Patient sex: M
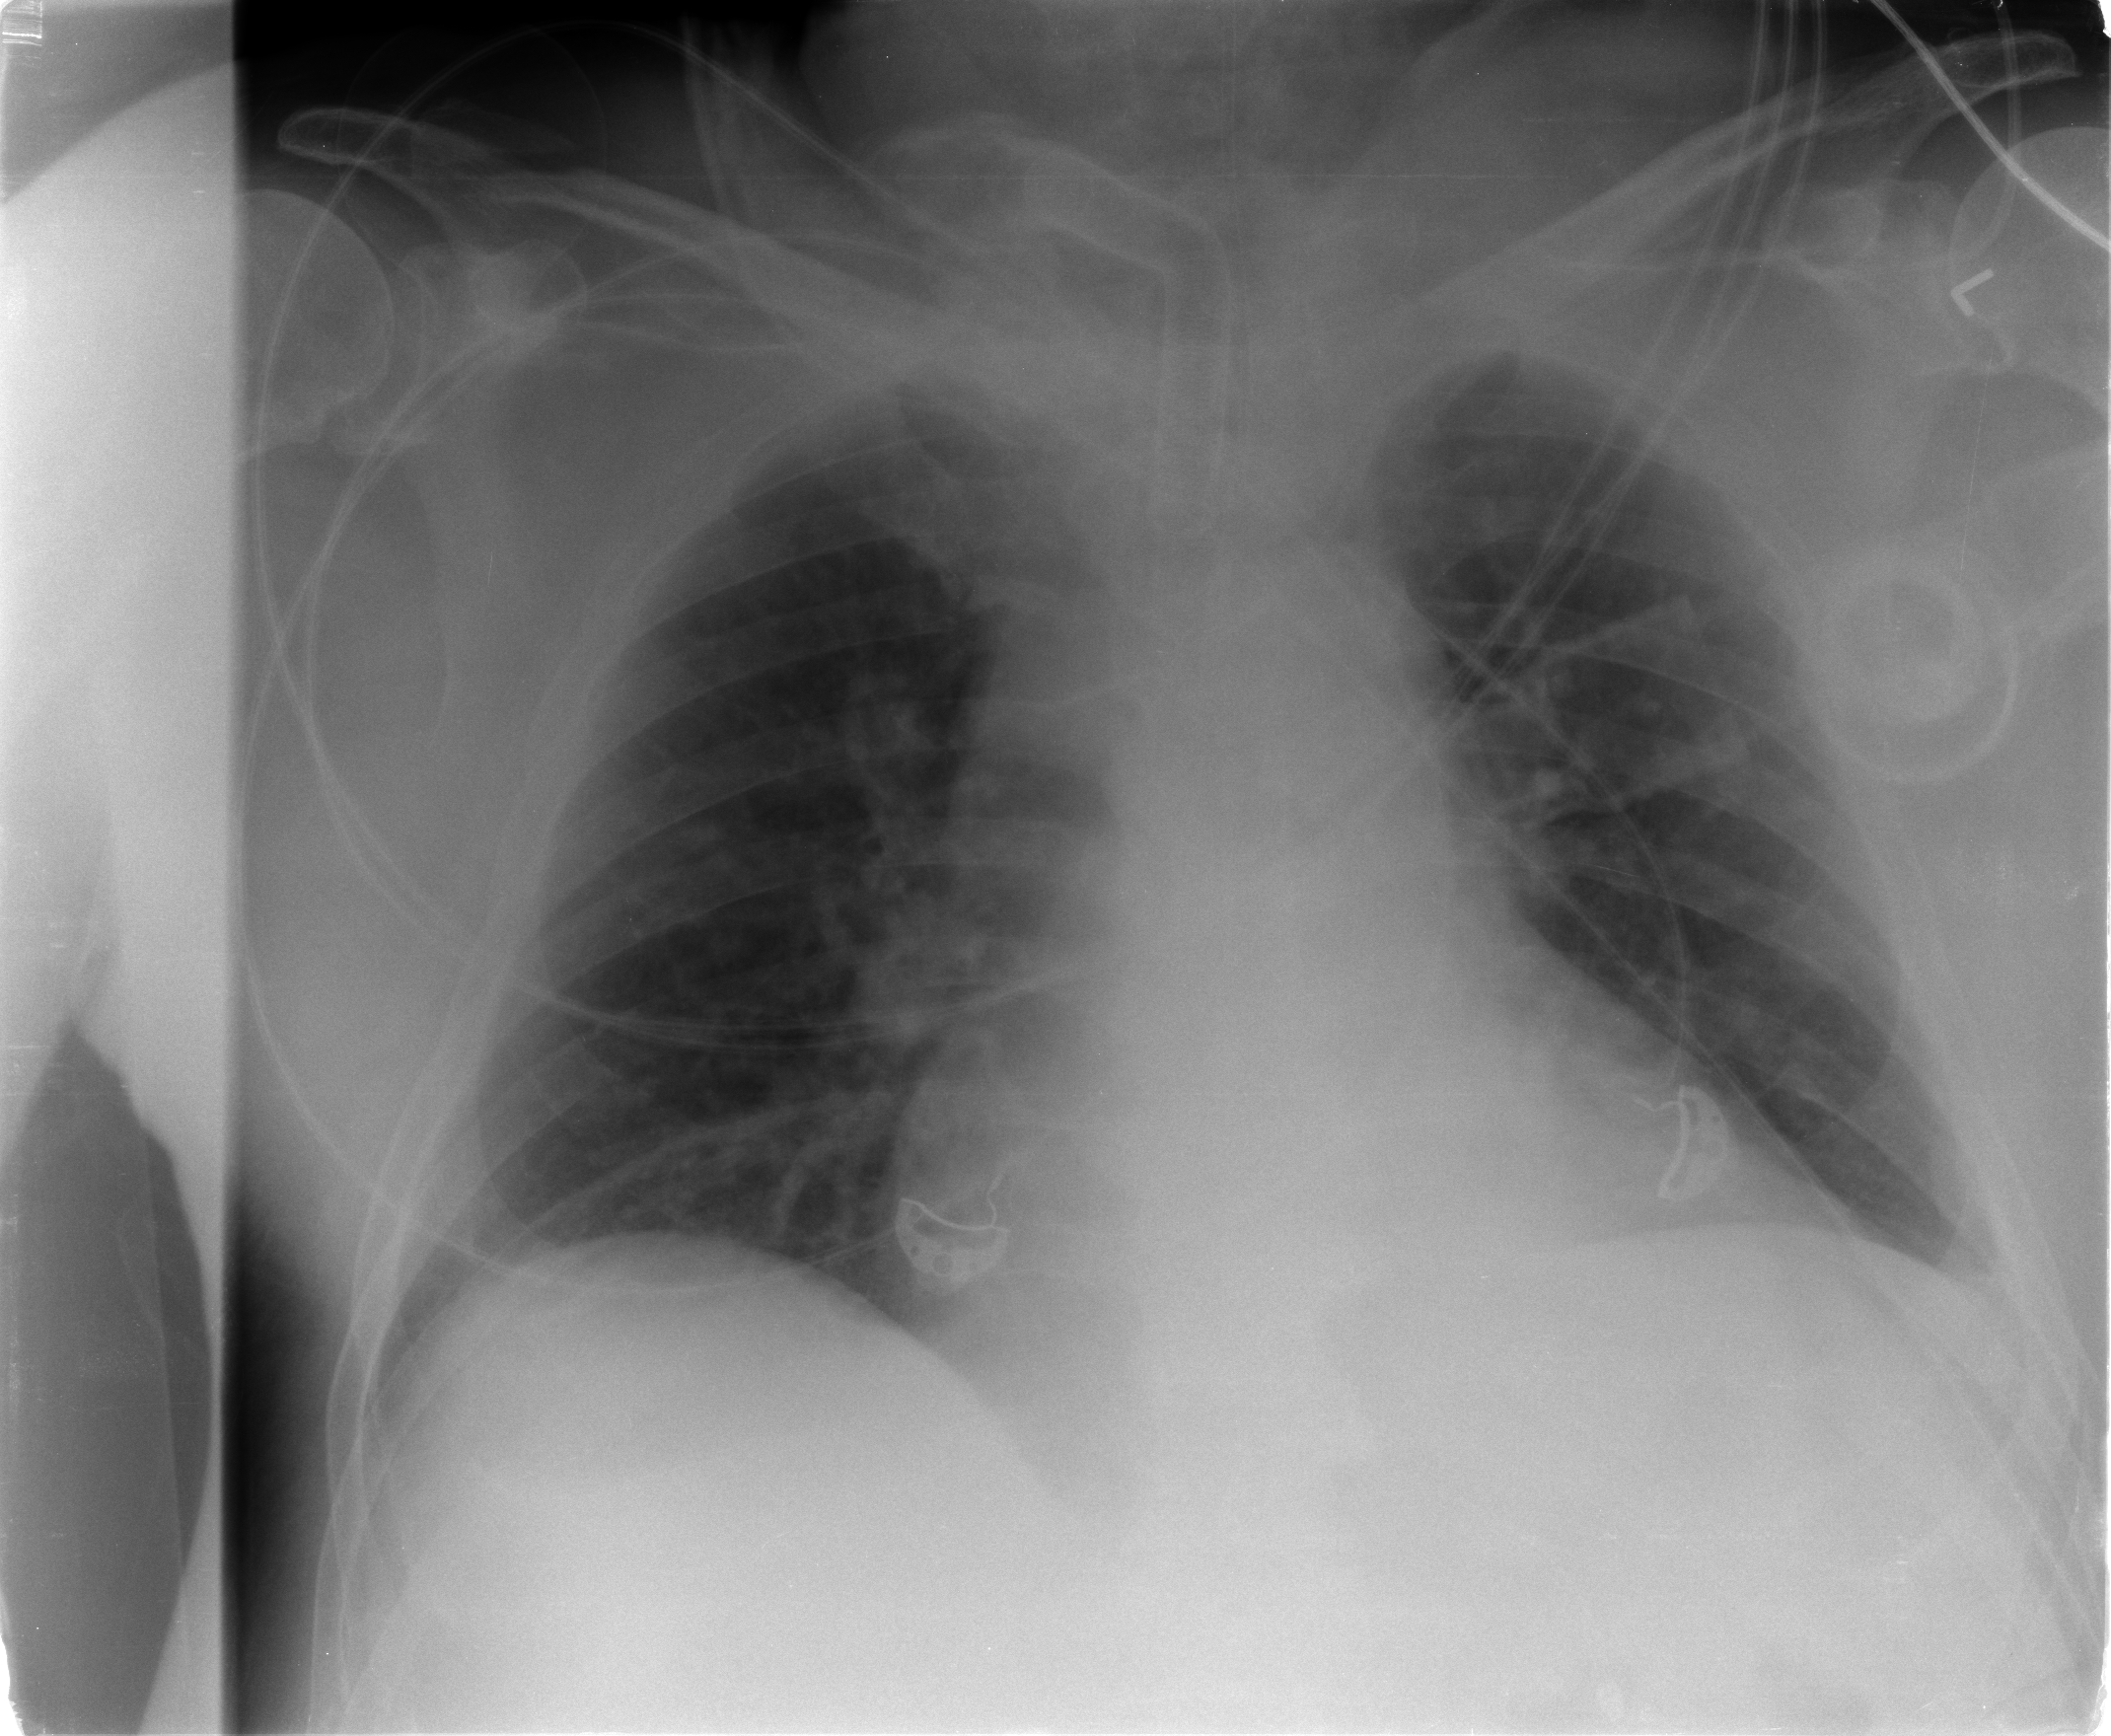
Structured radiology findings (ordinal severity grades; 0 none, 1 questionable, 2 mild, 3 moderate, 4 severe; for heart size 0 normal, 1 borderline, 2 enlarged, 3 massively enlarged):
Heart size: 2
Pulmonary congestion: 2
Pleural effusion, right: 0
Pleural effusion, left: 1
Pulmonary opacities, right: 0
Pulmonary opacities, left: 1
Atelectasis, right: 2
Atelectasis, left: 1